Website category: auto
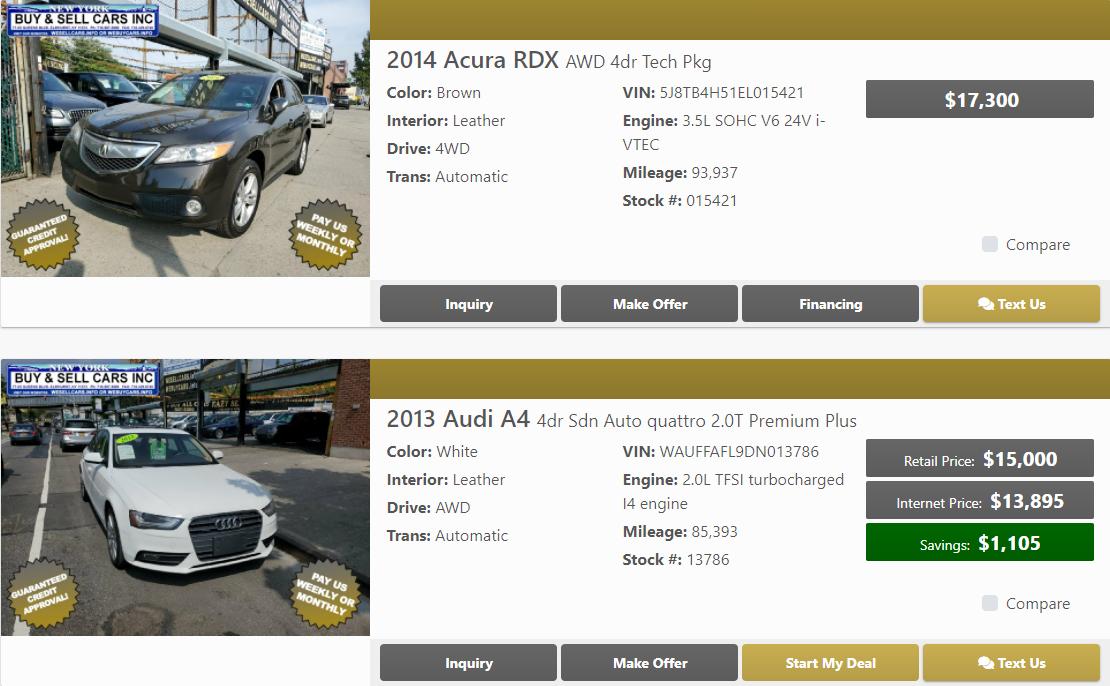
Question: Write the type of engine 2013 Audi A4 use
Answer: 2.0L TFSI turbocharged I4 engine

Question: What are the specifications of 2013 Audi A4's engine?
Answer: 2.0L TFSI turbocharged I4 engine

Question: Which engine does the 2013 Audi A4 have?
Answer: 2.0L TFSI turbocharged I4 engine

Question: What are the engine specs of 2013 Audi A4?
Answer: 2.0L TFSI turbocharged I4 engine

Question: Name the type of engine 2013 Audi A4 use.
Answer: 2.0L TFSI turbocharged I4 engine

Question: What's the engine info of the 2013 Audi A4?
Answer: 2.0L TFSI turbocharged I4 engine

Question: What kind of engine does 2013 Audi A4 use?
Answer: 2.0L TFSI turbocharged I4 engine

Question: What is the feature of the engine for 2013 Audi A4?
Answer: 2.0L TFSI turbocharged I4 engine

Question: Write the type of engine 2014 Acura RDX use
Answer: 3.5L SOHC V6 24V i-VTEC

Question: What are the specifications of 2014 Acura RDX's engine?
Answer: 3.5L SOHC V6 24V i-VTEC

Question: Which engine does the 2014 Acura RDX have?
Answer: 3.5L SOHC V6 24V i-VTEC

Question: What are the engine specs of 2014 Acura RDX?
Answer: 3.5L SOHC V6 24V i-VTEC

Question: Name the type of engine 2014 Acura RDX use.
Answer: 3.5L SOHC V6 24V i-VTEC

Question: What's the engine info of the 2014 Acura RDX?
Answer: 3.5L SOHC V6 24V i-VTEC

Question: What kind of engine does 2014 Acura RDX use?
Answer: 3.5L SOHC V6 24V i-VTEC

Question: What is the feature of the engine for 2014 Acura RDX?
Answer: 3.5L SOHC V6 24V i-VTEC

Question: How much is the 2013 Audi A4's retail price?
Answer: $15,000

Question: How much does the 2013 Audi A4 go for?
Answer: $15,000

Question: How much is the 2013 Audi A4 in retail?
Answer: $15,000

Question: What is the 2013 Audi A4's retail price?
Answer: $15,000

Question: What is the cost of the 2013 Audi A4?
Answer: $15,000

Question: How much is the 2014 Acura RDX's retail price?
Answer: $17,300

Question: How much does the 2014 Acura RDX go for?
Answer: $17,300

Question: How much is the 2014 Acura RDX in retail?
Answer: $17,300

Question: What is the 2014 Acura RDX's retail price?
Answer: $17,300

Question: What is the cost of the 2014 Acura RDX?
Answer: $17,300

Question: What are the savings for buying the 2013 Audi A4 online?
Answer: $1,105

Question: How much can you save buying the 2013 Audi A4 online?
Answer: $1,105

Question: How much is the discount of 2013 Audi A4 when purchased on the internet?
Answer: $1,105

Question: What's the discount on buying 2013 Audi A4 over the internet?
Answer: $1,105

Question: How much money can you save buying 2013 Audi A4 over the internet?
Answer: $1,105

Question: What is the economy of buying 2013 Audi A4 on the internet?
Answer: $1,105

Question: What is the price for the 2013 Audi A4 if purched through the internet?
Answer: $13,895

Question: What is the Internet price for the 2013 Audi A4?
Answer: $13,895

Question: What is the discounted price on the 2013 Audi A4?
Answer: $13,895

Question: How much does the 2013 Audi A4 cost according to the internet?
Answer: $13,895

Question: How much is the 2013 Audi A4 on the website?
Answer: $13,895

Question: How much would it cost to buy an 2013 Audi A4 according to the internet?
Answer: $13,895

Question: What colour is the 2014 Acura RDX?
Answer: Brown

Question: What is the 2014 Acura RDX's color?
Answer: Brown

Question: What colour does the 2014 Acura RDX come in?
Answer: Brown

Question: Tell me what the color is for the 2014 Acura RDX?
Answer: Brown

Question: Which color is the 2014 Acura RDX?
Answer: Brown

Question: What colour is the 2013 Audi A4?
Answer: White

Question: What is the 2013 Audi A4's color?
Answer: White

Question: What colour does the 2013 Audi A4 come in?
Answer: White

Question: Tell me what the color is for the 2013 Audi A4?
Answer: White

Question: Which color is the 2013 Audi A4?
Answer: White

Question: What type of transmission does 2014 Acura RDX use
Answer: Automatic

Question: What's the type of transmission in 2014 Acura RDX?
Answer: Automatic

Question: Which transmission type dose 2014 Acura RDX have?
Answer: Automatic

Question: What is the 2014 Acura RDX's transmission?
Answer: Automatic

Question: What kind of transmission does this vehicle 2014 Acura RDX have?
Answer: Automatic

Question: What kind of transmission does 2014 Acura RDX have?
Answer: Automatic

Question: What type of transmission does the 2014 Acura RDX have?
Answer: Automatic

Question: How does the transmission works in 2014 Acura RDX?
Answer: Automatic

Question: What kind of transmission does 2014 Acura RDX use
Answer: Automatic

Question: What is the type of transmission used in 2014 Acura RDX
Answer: Automatic

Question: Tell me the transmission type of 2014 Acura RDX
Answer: Automatic

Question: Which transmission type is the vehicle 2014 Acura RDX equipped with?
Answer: Automatic

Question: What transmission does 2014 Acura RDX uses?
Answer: Automatic

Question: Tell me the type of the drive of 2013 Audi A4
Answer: AWD

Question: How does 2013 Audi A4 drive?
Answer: AWD

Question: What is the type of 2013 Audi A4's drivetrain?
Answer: AWD